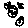
Label: moon